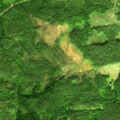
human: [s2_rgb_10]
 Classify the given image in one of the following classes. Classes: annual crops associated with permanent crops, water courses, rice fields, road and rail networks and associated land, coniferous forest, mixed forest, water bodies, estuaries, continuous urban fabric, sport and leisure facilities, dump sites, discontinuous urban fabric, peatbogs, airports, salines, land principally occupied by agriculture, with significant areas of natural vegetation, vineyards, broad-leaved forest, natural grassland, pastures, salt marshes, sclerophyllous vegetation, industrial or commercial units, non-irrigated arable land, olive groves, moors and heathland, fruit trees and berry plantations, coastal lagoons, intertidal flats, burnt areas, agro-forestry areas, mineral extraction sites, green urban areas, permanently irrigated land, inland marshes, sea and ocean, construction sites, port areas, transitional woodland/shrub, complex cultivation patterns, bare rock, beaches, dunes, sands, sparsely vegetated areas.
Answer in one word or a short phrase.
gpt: coniferous forest, mixed forest, transitional woodland/shrub